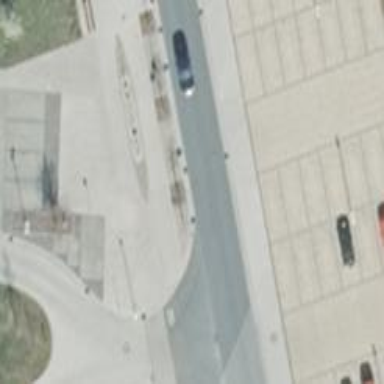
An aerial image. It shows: Pedestrian area with sett surface.